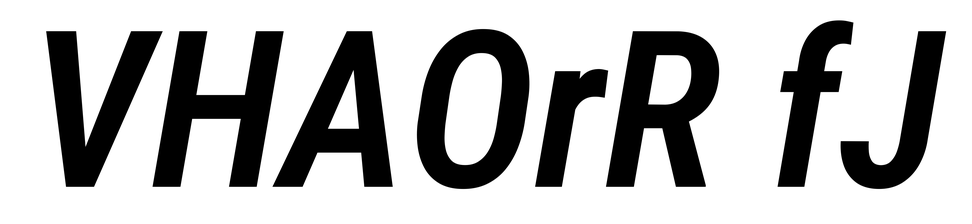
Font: Roboto-Italic_Condensed_SemiBold_Italic